Aerial crown-view tile of a tropical tree (Barro Colorado Island, Panama), acquired 20240611:
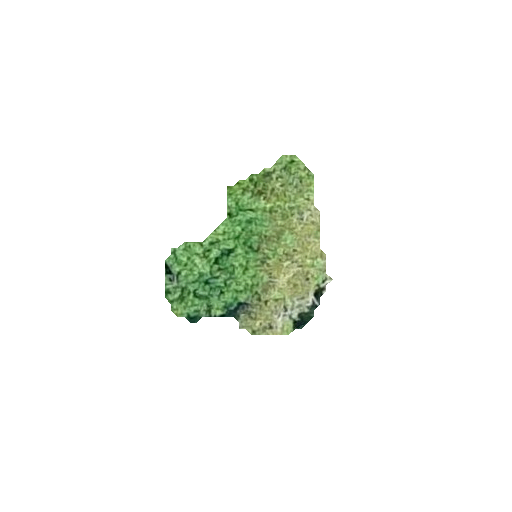
Species: Inga marginata
GBIF accepted scientific name: Inga marginata
Crown area: 30.073 m²